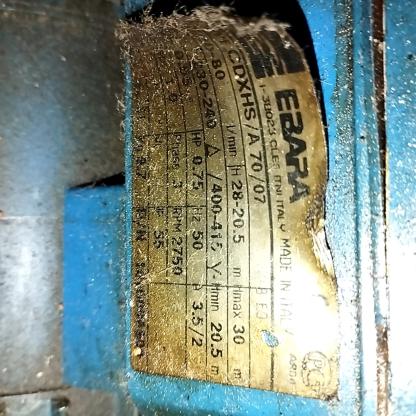
Klasa: tabliczka-znamionowa